Interaction volume radius: 5 \u00c5
Interaction volume height: 15 \u00c5
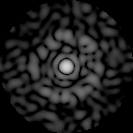
Disorder parameter: 0.8516